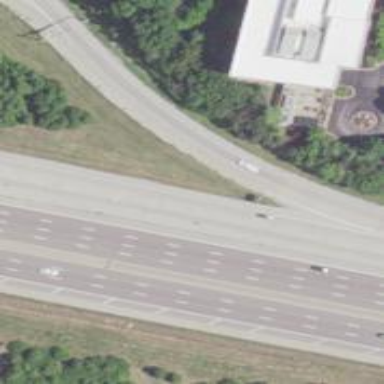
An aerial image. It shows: Trunk link highway with asphalt surface.